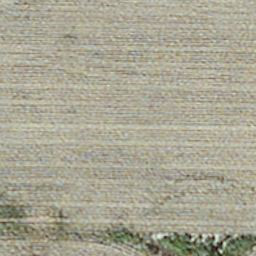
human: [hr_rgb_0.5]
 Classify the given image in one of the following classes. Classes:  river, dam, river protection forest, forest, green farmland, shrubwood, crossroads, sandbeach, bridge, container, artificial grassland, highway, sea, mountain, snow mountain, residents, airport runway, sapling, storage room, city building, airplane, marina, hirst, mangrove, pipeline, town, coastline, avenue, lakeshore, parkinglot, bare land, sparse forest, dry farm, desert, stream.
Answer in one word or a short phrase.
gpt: dry farm